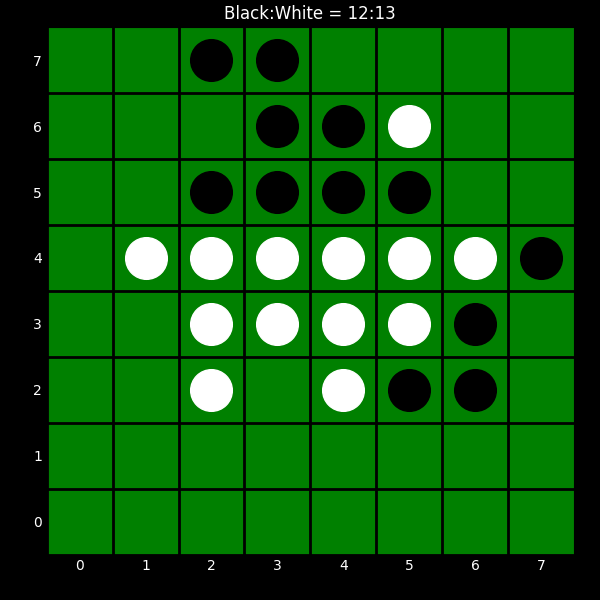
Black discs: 12
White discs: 13